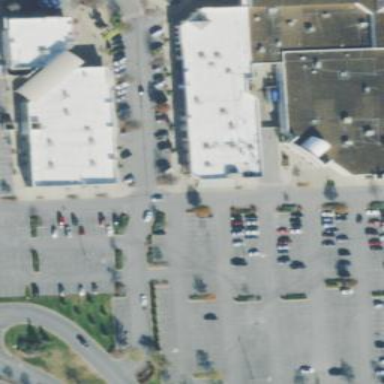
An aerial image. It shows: Parking area.